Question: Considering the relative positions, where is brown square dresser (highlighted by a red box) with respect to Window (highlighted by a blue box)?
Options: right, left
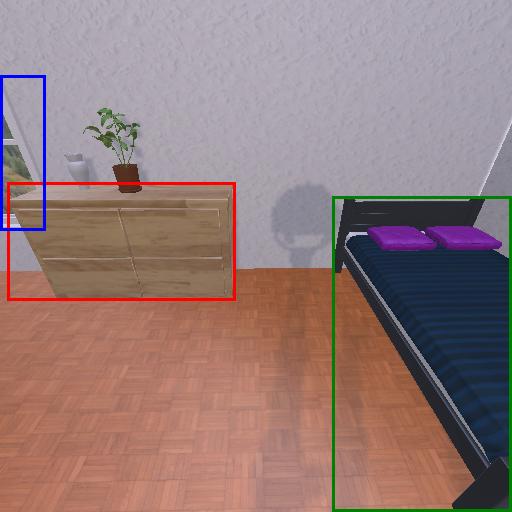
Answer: right